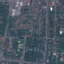
Land use / land cover class: Residential